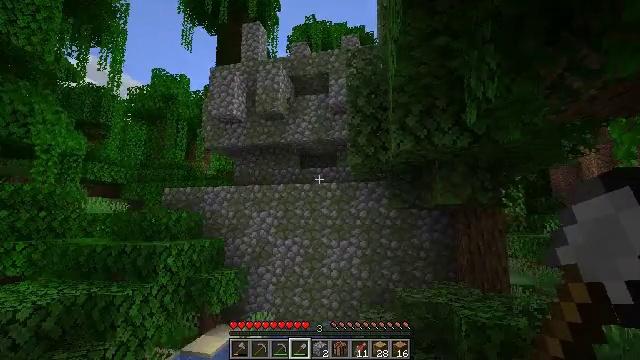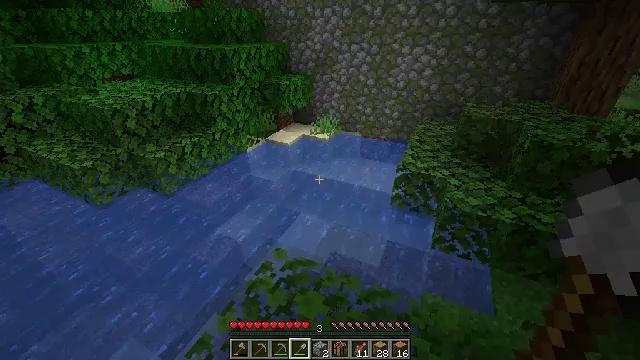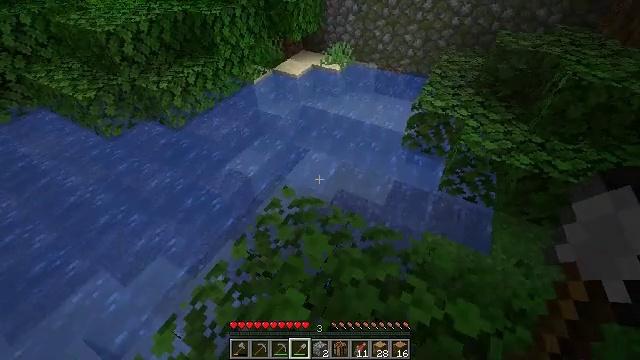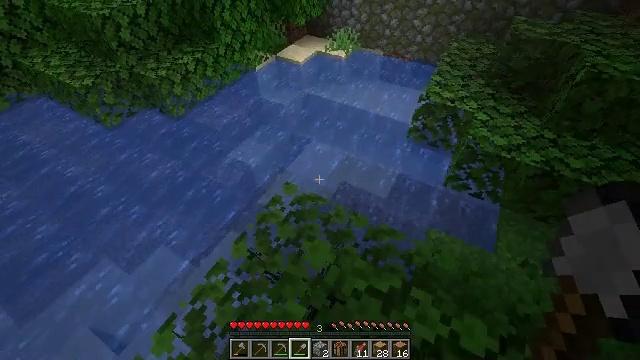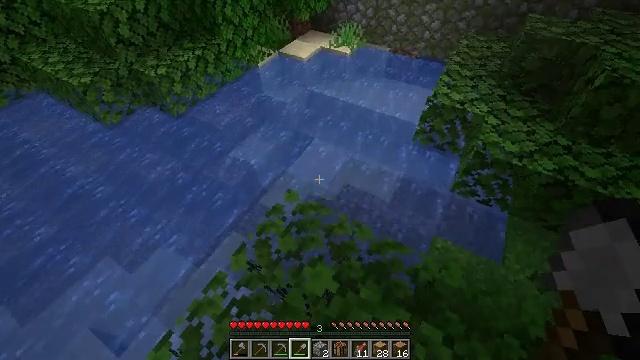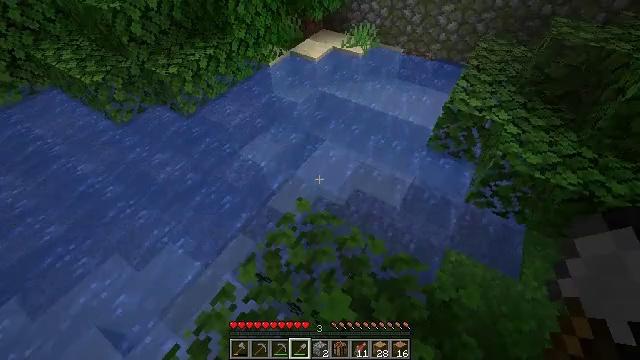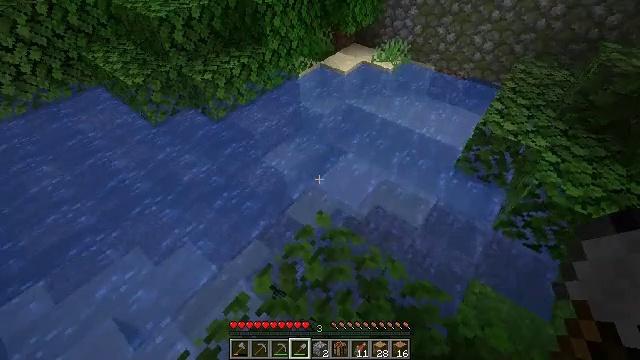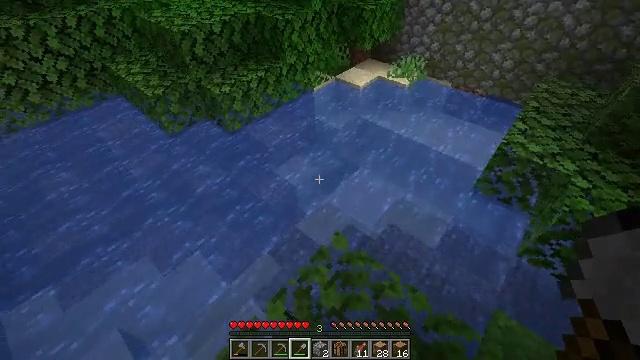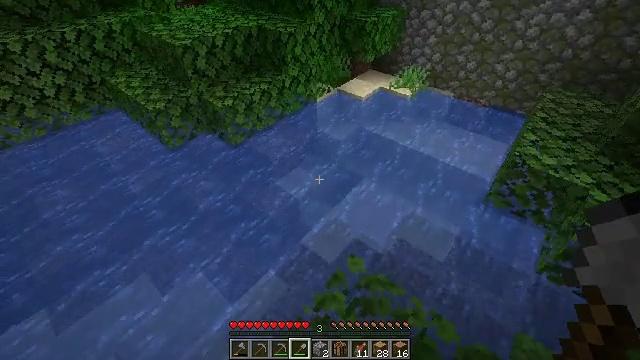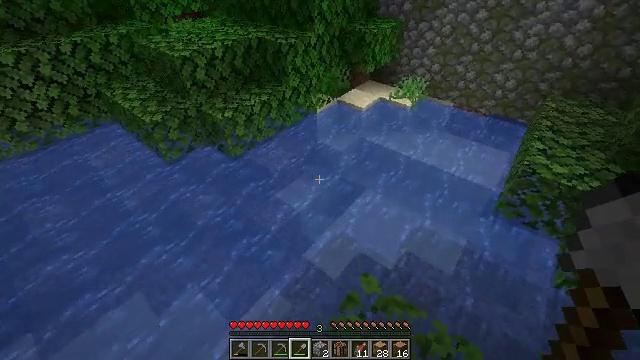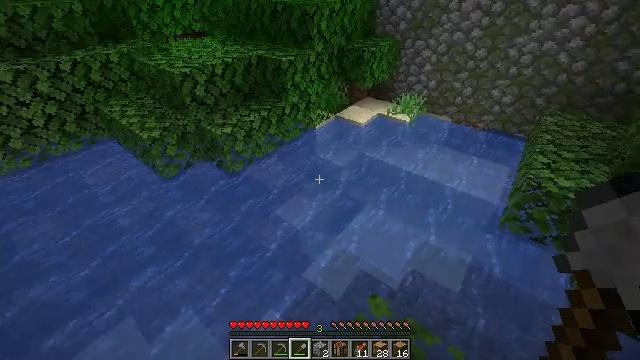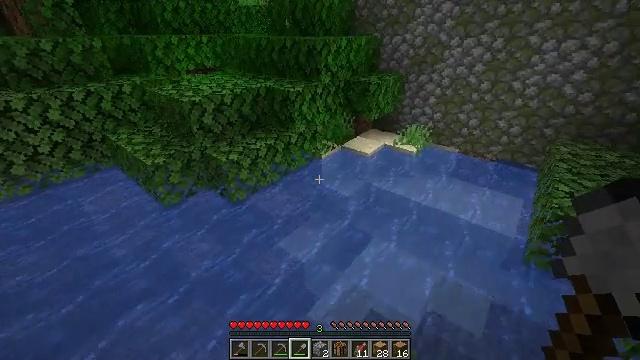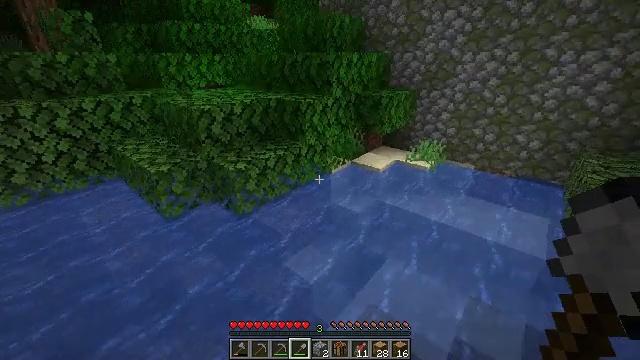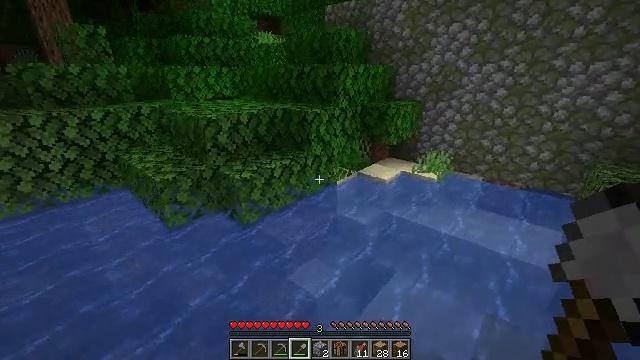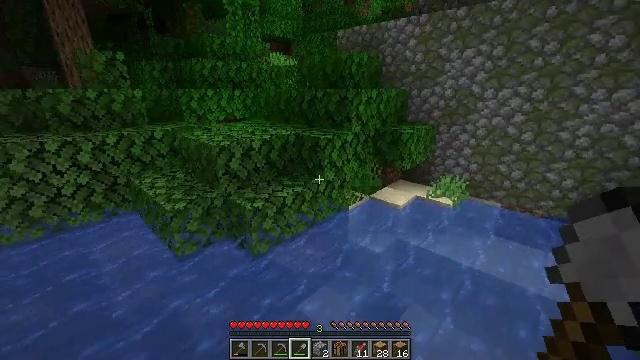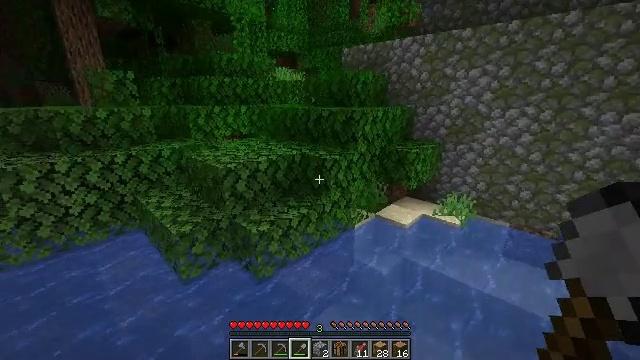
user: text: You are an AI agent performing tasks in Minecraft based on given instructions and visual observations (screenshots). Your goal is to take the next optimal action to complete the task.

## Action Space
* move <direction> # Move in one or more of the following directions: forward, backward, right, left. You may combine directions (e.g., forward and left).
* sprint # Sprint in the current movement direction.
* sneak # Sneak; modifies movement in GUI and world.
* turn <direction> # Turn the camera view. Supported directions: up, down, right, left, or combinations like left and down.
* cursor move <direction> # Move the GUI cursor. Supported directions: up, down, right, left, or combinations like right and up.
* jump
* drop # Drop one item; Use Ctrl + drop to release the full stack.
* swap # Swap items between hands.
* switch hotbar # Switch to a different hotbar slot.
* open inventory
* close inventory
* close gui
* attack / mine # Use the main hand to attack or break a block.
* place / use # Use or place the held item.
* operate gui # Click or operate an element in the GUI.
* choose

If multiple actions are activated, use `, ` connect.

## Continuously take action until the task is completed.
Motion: motion action
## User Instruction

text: Gather oak leaves by attacking.
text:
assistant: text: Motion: turn left and down
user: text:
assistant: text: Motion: move forward, turn left and down
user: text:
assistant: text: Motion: move forward, turn down
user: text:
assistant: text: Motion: move forward, turn down
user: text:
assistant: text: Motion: move forward and move left, turn left
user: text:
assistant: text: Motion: move forward and move left, turn left and up
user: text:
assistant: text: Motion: move forward and move left, turn left and up
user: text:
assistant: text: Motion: move forward and move left, turn up
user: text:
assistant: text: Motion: move forward and move left, turn right and up
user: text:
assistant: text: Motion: move forward and move left, turn up
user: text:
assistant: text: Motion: move forward and move left, turn up
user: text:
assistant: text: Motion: move forward and move left, turn left and up
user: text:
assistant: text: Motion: move forward and move left, turn up
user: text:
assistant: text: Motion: move forward, turn left and up, jump
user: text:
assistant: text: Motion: move forward, turn up, jump
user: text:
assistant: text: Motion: move forward, jump
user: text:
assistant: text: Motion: move forward, jump
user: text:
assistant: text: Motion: move forward, jump
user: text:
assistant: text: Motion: move forward, turn left and up, jump
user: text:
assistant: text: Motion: move forward and move left, turn left, jump
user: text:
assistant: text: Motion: move forward and move left, turn left, jump
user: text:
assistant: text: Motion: move forward and move left, jump
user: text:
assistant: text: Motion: move forward and move left, jump
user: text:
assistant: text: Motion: move forward and move left, jump
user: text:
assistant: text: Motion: move forward and move left, jump
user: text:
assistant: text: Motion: move forward and move left, jump
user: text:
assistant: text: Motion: move forward and move left, jump
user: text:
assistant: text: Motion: move forward and move left, turn left and up, jump
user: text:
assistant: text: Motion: move forward and move left, turn left and up, jump
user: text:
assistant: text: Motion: move forward, jump